Question: I am trying to define my z-axis label as R in 'plot3D', below are my code, I am using expression for my 'zlab', but I get the result as in the image attached here.
'''
library(plot3D)
lambda <- 1/12
sigma <- 0.4
gamma <- 0.4
beta <- 0.00007
c <-0.0034
m <- (0.08/12)
mu <- 1
f <- function(x,y){(beta*(x*(m+lambda)/((m+c)*(m+lambda)+m*y))*sigma*gamma)/((m+sigma+c)*(m+mu+c))}
x <- seq(0,1000,10)
y <- seq(0,1,0.01)
z <- outer(x,y,f)
persp3D(x=x, y=y, z=z,
col.palette = heat.colors,
phi = 20, theta = 300, nticks=4,
zlab=expression('R'[0]), ylab = "k", xlab="A",
xlim = c(0, 1000),
ylim = c(0, 1),
zlim = c(0, 3.5),
box = TRUE, border = NA, shade = .4,ticktype="detailed",scale= TRUE, expand = 0.5)
'''

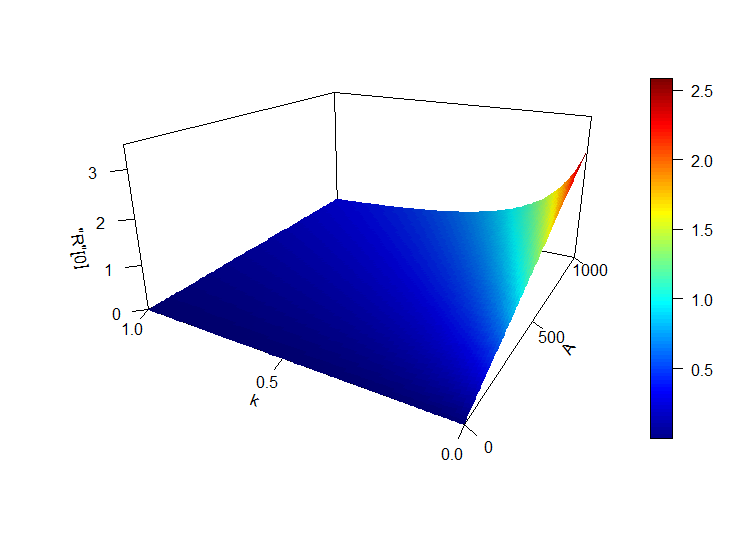
Answer: 'text3D()' allows expressions to display mathematical annotation. Remember to set 'xpd' in the graphical parameters to 'TRUE', or the text will be clipped when out of the "plot" region.
'''
persp3D(..., zlab = "", ...) # blank zlab
par(xpd = TRUE)
text3D(0, 1.4, 1, expression(R[0]), add = T)
'''